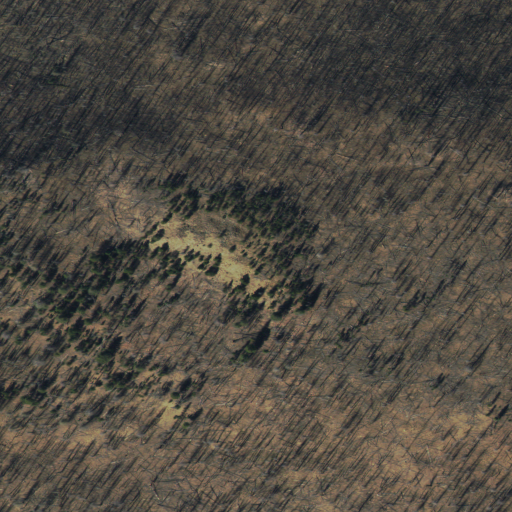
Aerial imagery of mountain in Idaho named Potato Mountain containing shrub, grassland, and evergreen forest